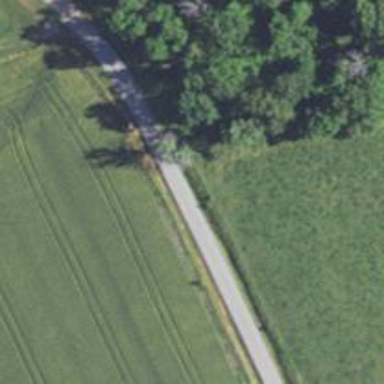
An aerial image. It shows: Tertiary road.